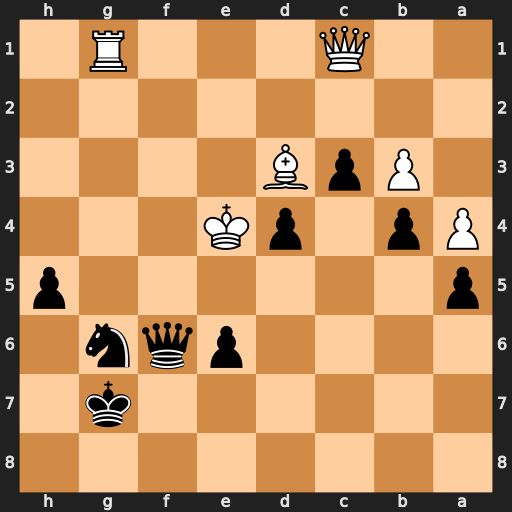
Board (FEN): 8/6k1/4pqn1/p6p/Pp1pK3/1PpB4/8/2Q3R1
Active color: b
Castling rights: -
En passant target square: -
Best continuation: Qf5+ Kxd4 Qe5+ Kc4 Qd5#